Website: walmart
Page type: billing-address
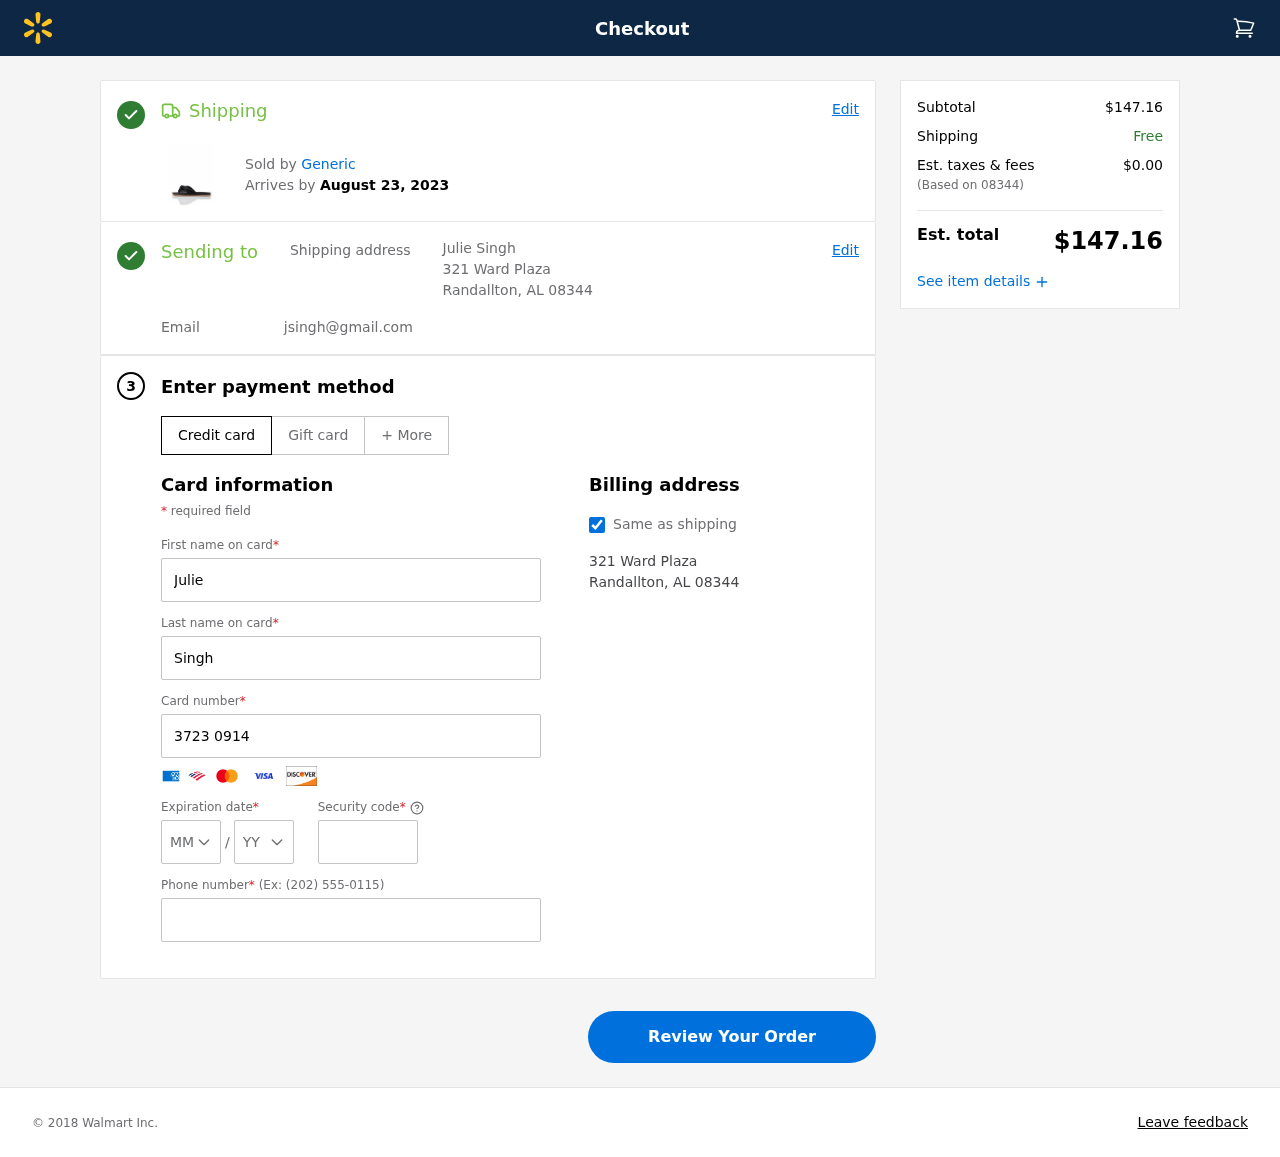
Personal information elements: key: PII_CARD_CVV
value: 8364
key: PII_CARD_EXPIRY_MONTH
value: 05
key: PII_CARD_EXPIRY_YEAR
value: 27
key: PII_CARD_NUMBER
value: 3723 0914 9067 436
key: PII_CITY_STATE_ZIP
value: Randallton, AL 08344
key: PII_EMAIL
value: jsingh@gmail.com
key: PII_FIRSTNAME
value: Julie
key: PII_FULLNAME
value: Julie Singh
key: PII_LASTNAME
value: Singh
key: PII_PHONE
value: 5383240903
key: PII_POSTCODE
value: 08344
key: PII_STREET
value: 321 Ward Plaza
Product elements: key: PRODUCT1_BRAND
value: Generic
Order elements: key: ORDER_DELIVERY_DATE
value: August 23, 2023
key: ORDER_SUBTOTAL
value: $147.16
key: ORDER_TAX
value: $0.00
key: ORDER_TOTAL
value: $147.16